Interaction volume radius: 10 \u00c5
Interaction volume height: 10 \u00c5
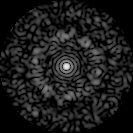
Disorder parameter: 0.8535